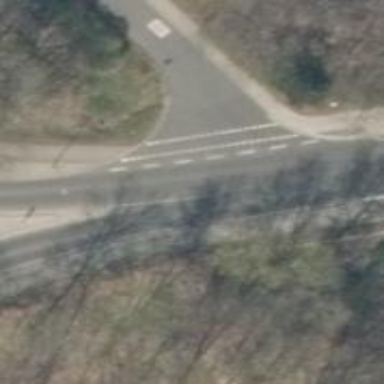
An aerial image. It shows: Secondary road with asphalt surface and cycle track on the right side.